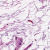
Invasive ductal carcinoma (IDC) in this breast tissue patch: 0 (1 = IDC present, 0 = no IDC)